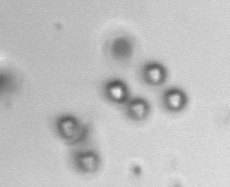
Label: Phaeocystis